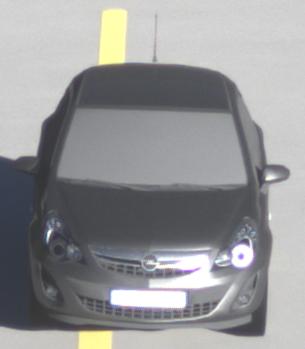
Make: Opel
Model: Corsa 1.2
Detailed model: Corsa (D)
Model produced from: 2011/01
Model produced until: 2014/08
Doors: 3
Color: gray
Road condition: dry road
Daytime: morning or afternoon
Contrast: high contrast